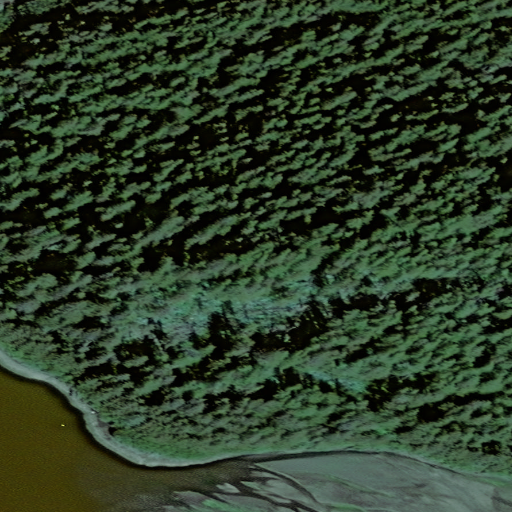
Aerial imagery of bar in Alaska named New Reefs containing only unknown